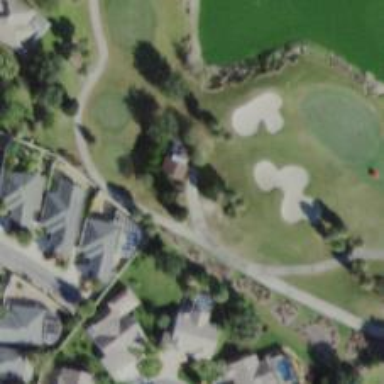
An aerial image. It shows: Path designated for golf carts.